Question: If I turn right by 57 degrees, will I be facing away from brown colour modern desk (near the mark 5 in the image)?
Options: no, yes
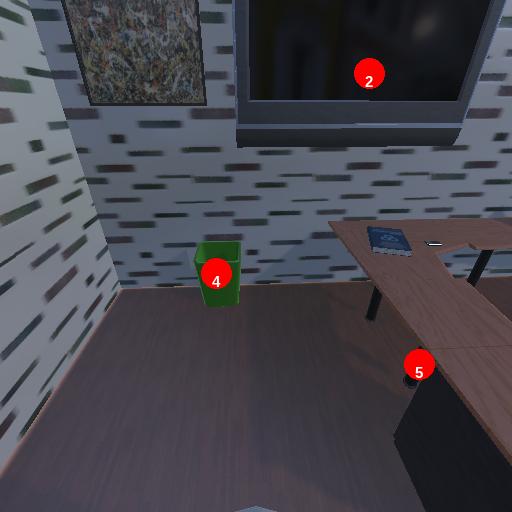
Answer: no